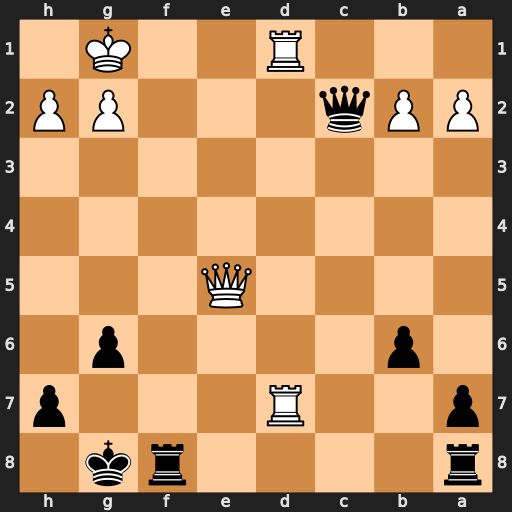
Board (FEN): r4rk1/p2R3p/1p4p1/4Q3/8/8/PPq3PP/3R2K1
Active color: b
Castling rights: -
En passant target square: -
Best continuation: Qf2+ Kh1 Qf1+ Rxf1 Rxf1#